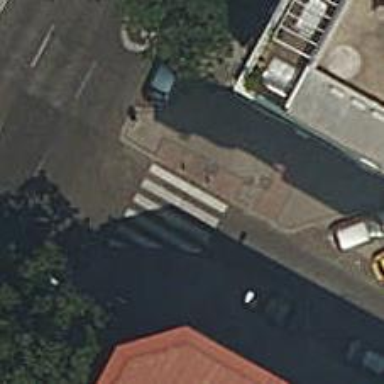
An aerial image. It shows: Marked road crossing.